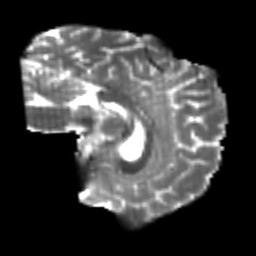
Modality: T2w
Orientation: sagittal
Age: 23
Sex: male
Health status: healthy
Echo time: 0.074 s